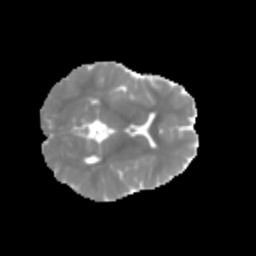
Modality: MD
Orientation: axial
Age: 6
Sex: male
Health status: healthy